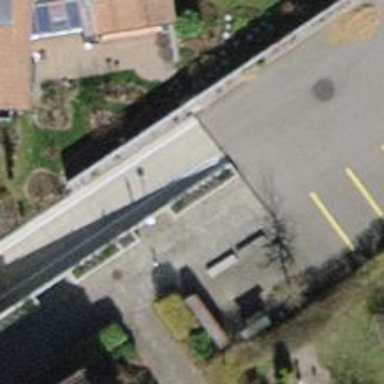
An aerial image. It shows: Concrete bench.